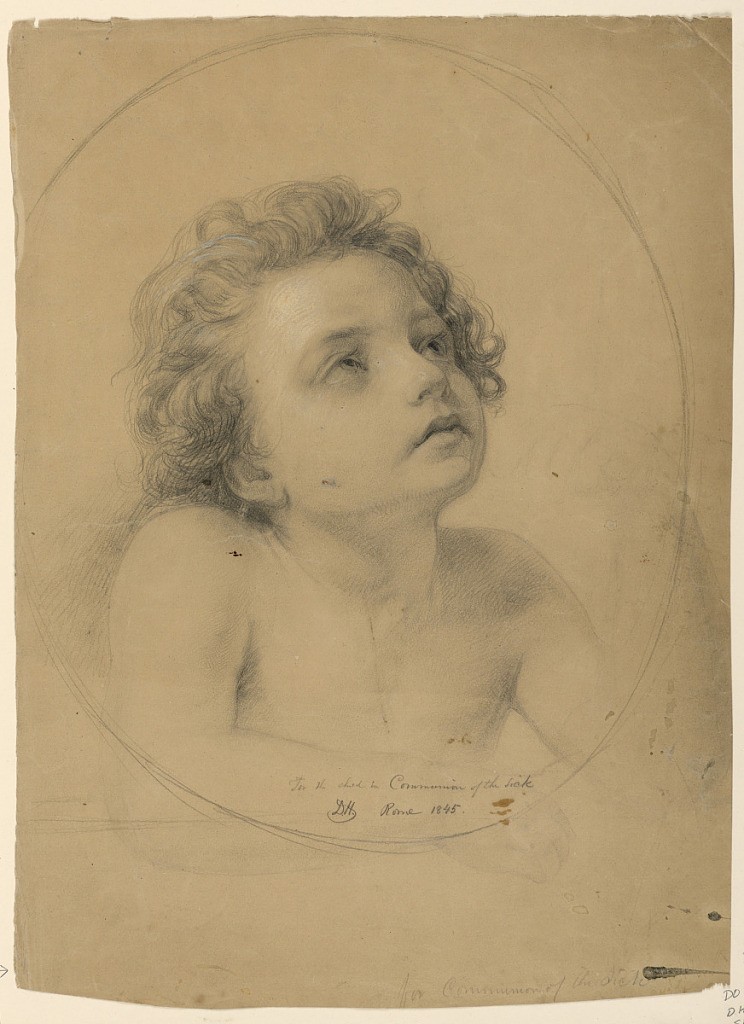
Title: Study of Child for "Communion of the Sick"
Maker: Daniel Huntington, American, 1816–1906
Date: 1845
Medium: Graphite, white chalk on cream wove paper
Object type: Drawing
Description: In a sketched oval frame, a bust of a child looking up toward the right. Arms extend outside the oval.